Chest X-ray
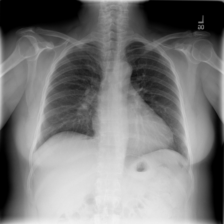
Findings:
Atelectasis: negative
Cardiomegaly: negative
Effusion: negative
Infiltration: positive
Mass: negative
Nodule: negative
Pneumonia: negative
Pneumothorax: negative
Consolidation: negative
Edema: negative
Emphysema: negative
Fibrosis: negative
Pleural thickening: negative
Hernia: negative